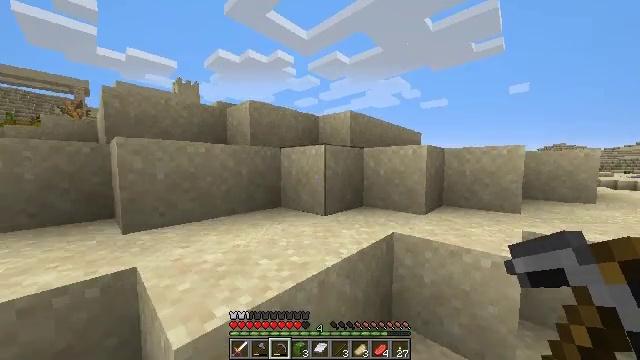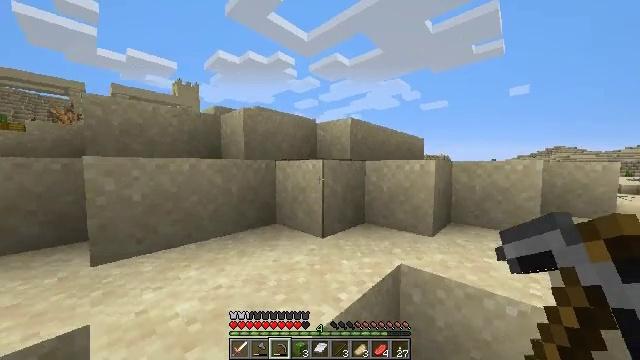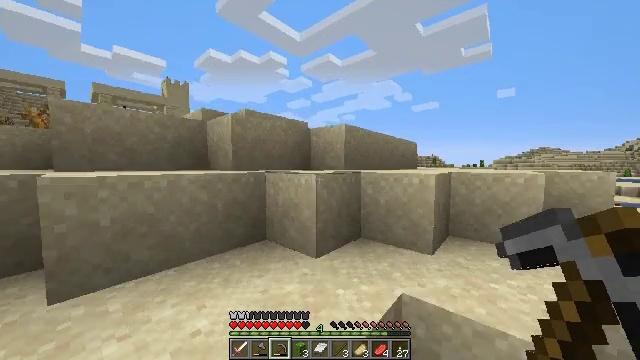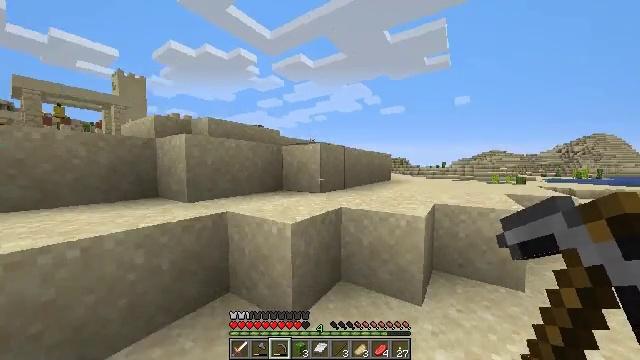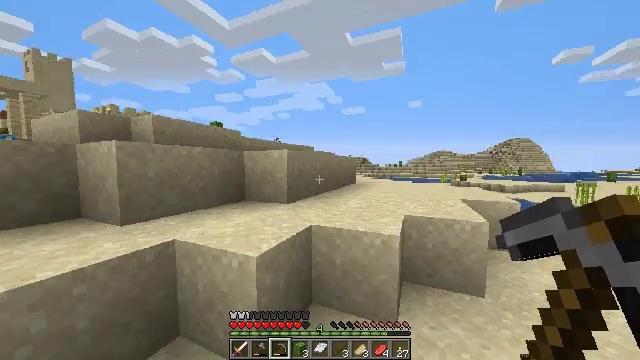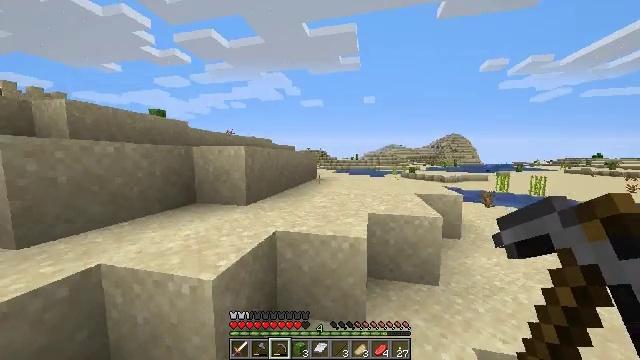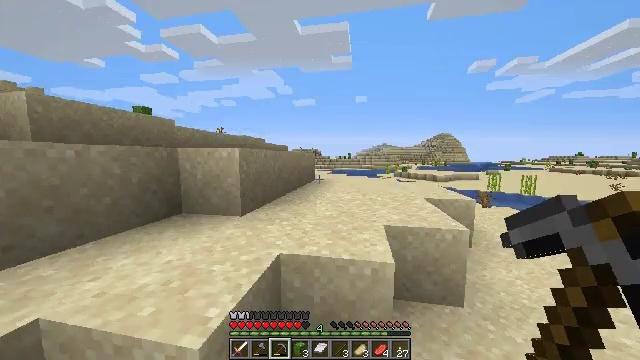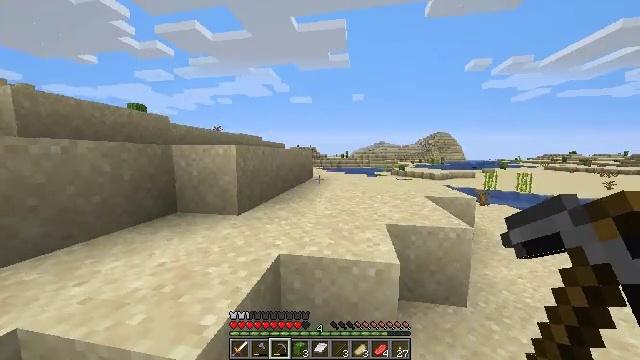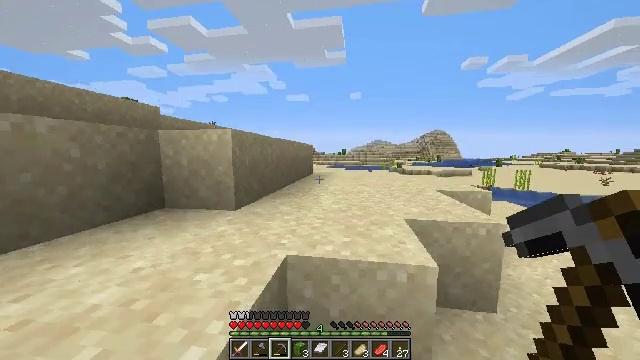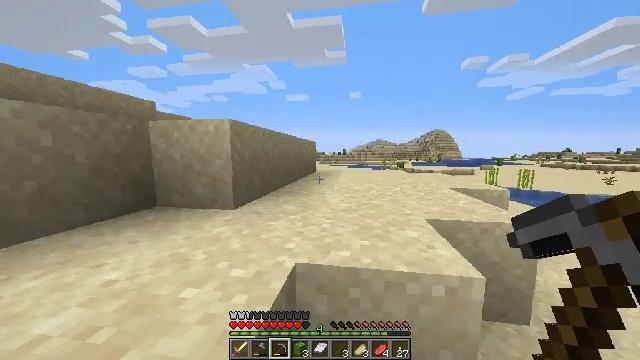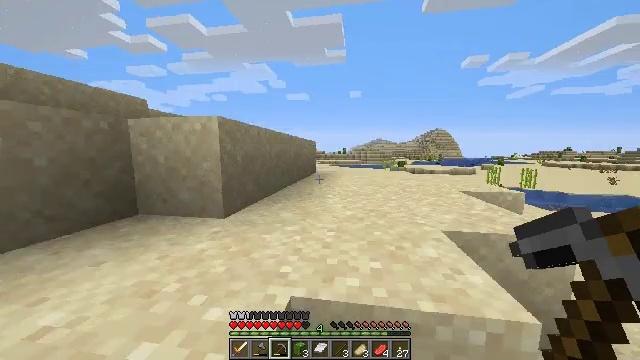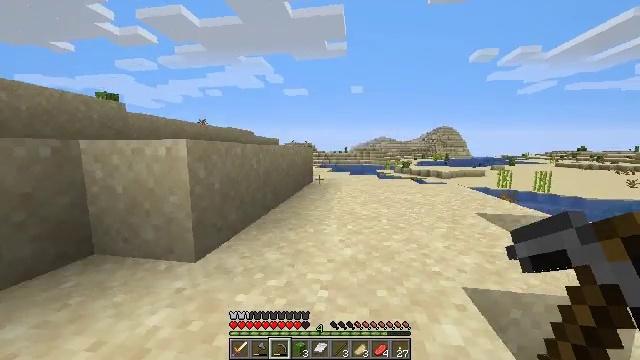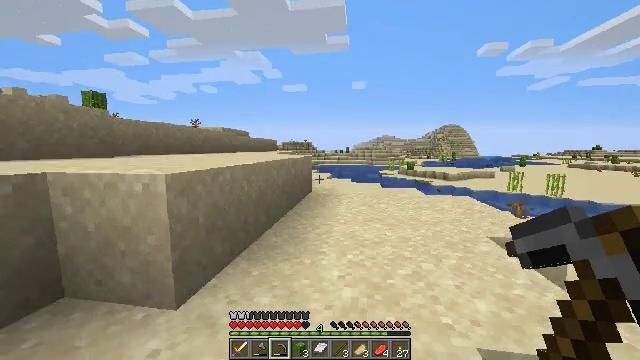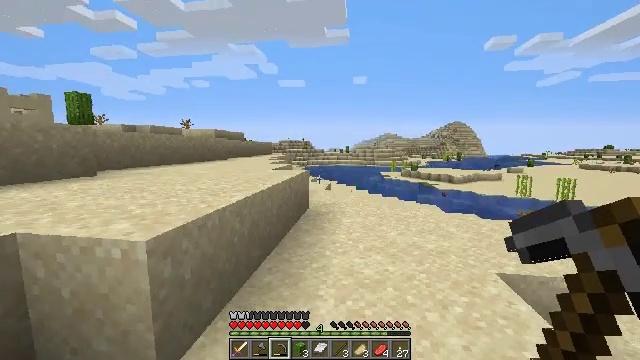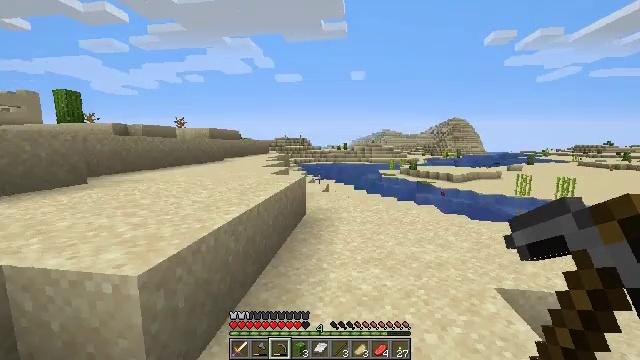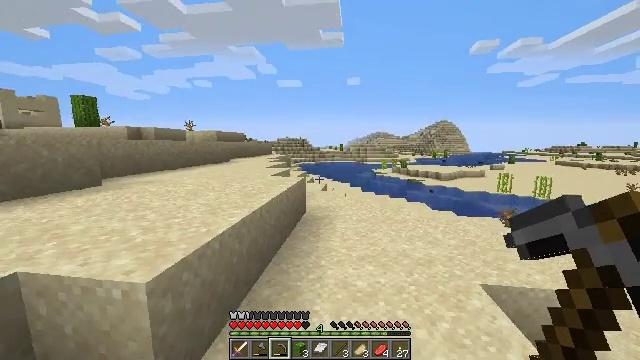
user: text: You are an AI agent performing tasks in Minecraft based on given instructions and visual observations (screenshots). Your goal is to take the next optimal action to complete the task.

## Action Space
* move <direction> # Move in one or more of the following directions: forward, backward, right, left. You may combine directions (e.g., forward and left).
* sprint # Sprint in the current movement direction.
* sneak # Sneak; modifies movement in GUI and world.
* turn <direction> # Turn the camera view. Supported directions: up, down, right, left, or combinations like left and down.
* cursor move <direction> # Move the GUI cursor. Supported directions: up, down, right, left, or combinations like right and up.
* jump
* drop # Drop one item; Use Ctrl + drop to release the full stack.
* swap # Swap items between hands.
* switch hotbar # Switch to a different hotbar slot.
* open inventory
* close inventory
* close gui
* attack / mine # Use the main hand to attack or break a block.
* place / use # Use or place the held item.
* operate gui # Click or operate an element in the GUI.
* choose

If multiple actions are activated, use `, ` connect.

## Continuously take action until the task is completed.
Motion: motion action
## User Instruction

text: Recycle the cut sandstone for building.
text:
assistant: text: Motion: move forward, sprint, jump
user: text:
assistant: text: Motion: move forward, turn right, jump
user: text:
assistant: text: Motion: move forward, sprint, turn right, jump
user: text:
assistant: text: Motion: move forward, sprint, turn right, jump
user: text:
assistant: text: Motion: move forward, sprint, turn right and down, jump
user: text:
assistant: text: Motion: move forward, sprint, turn right, jump
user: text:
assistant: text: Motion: move forward, sprint, jump
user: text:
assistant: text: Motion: move forward, sprint, jump
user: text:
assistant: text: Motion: move forward, sprint, jump
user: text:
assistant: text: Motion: move forward, sprint, jump
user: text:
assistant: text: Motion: move forward, sprint, jump
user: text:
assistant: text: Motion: move forward, sprint, jump
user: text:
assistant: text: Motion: move forward, sprint, jump
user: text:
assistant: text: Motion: move forward, sprint, jump
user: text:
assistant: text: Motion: move forward, sprint, jump
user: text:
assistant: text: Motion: move forward, sprint, jump
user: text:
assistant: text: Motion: move forward, sprint, turn left, jump
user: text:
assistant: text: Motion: move forward, sprint, turn left, jump
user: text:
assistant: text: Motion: move forward, sprint, turn left, jump
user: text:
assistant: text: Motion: move forward, sprint, turn left, jump
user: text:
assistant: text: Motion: move forward, sprint, turn left, jump
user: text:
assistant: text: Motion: move forward, sprint, jump
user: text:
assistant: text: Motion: move forward, sprint, jump
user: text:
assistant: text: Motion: move forward, sprint, jump
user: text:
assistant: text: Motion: move forward, sprint, turn left, jump
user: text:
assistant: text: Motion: move forward, sprint, turn left, jump
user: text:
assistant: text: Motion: move forward, sprint, turn left, jump
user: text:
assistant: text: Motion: move forward, sprint, turn left, jump
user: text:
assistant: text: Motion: move forward, sprint, turn left, jump
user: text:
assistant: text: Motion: move forward, sprint, jump